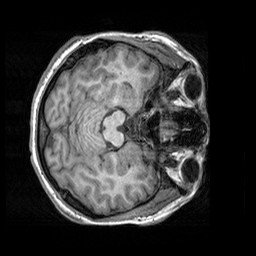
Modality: T1w
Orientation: axial
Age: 21
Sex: female
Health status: healthy
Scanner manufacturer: siemens
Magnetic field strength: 3 T
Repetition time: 2.3 s
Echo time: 0.00303 s